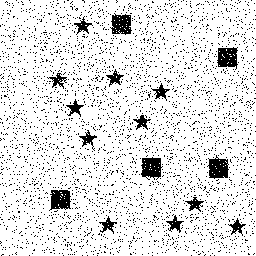
Squares: 5
Triangles: 0
Stars: 11
Total shapes: 16